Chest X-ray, PA view. Patient: 43 years old, sex M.
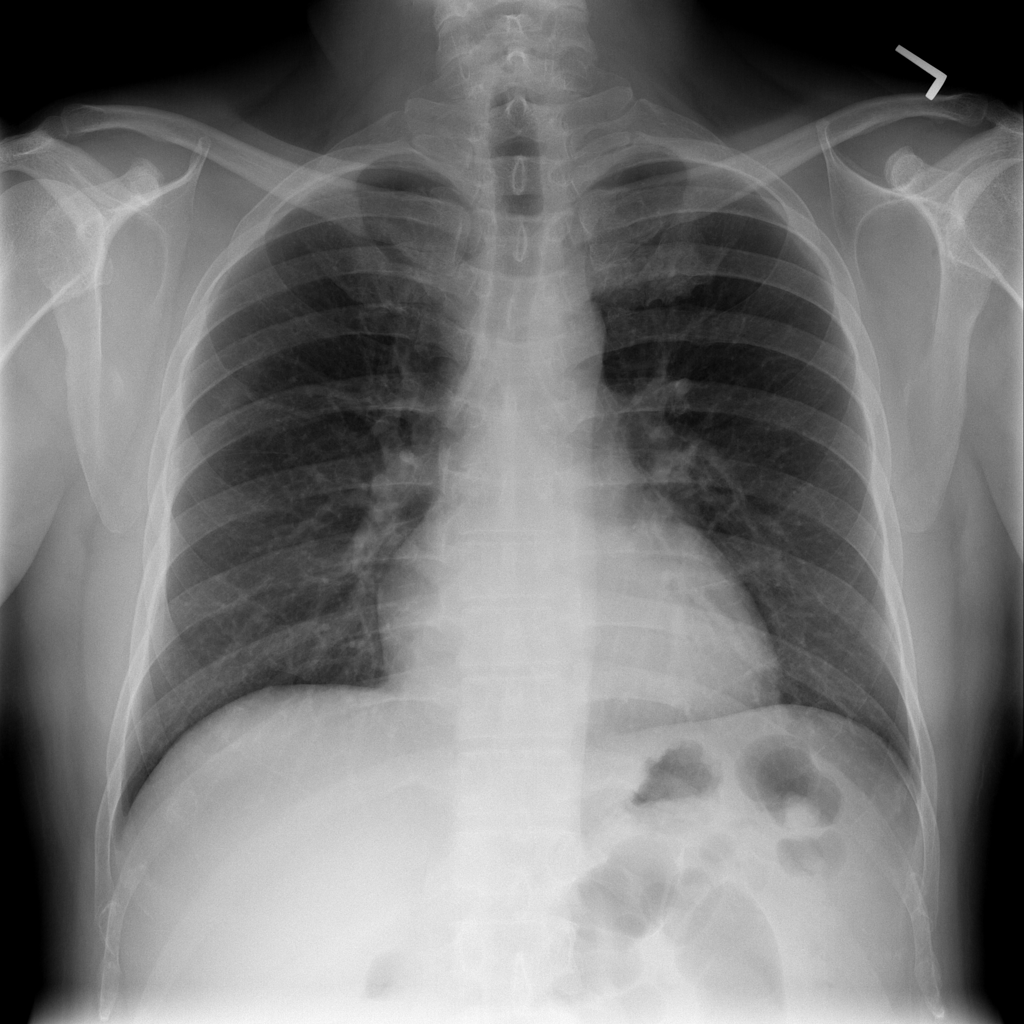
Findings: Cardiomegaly